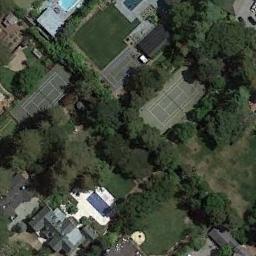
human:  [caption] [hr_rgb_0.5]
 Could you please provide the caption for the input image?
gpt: There is a blue tennis court in this residential area .

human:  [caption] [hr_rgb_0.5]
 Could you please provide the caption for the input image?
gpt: The tennis court is on the grass next to some buildings and trees .

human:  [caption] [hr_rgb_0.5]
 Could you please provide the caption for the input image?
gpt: Many trees are around the tennis court .

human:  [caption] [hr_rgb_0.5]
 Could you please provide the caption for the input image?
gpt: Tennis court and swimming pool in the middle of a residential area surrounded by trees .

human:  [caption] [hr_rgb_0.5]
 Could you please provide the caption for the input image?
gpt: There are many green trees around the tennis courts .